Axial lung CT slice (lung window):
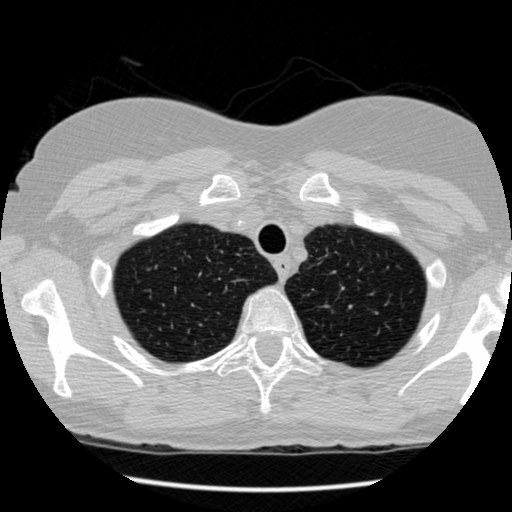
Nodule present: no